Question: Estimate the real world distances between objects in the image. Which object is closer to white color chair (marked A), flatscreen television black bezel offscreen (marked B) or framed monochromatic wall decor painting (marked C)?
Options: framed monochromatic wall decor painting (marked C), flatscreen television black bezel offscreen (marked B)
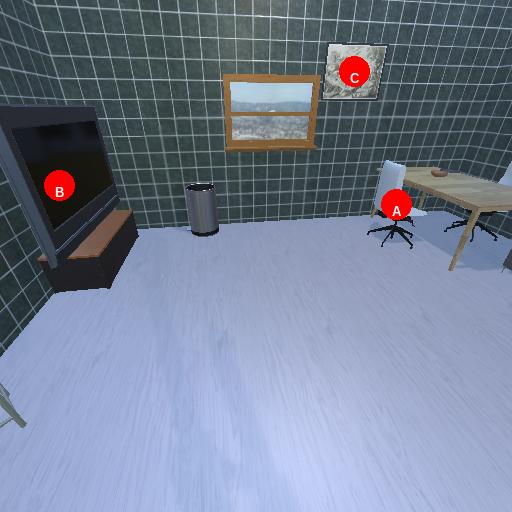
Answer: framed monochromatic wall decor painting (marked C)